【题型】解答题　【知识点】解析几何　【难度】easy
已知抛物线 $\Gamma: y^2 = 8x$ 的焦点为 $F$，半径为 1 的圆 $M$ 的圆心位于 $x$ 轴的正半轴上，过圆心 $M$ 的动直线 $l$ 与抛物线交于 $A$、$B$ 两点，如图所示。

\noindent （1）若圆 $M$ 经过抛物线 $\Gamma$ 的焦点 $F$，且圆心位于焦点的右侧，求圆 $M$ 的方程；
\noindent （2）是否存在定点 $M$，使得 $\frac{1}{|MA|} + \frac{1}{|MB|}$ 为定值，若存在，试求出该定点 $M$ 的坐标，若不存在，则说明理由。
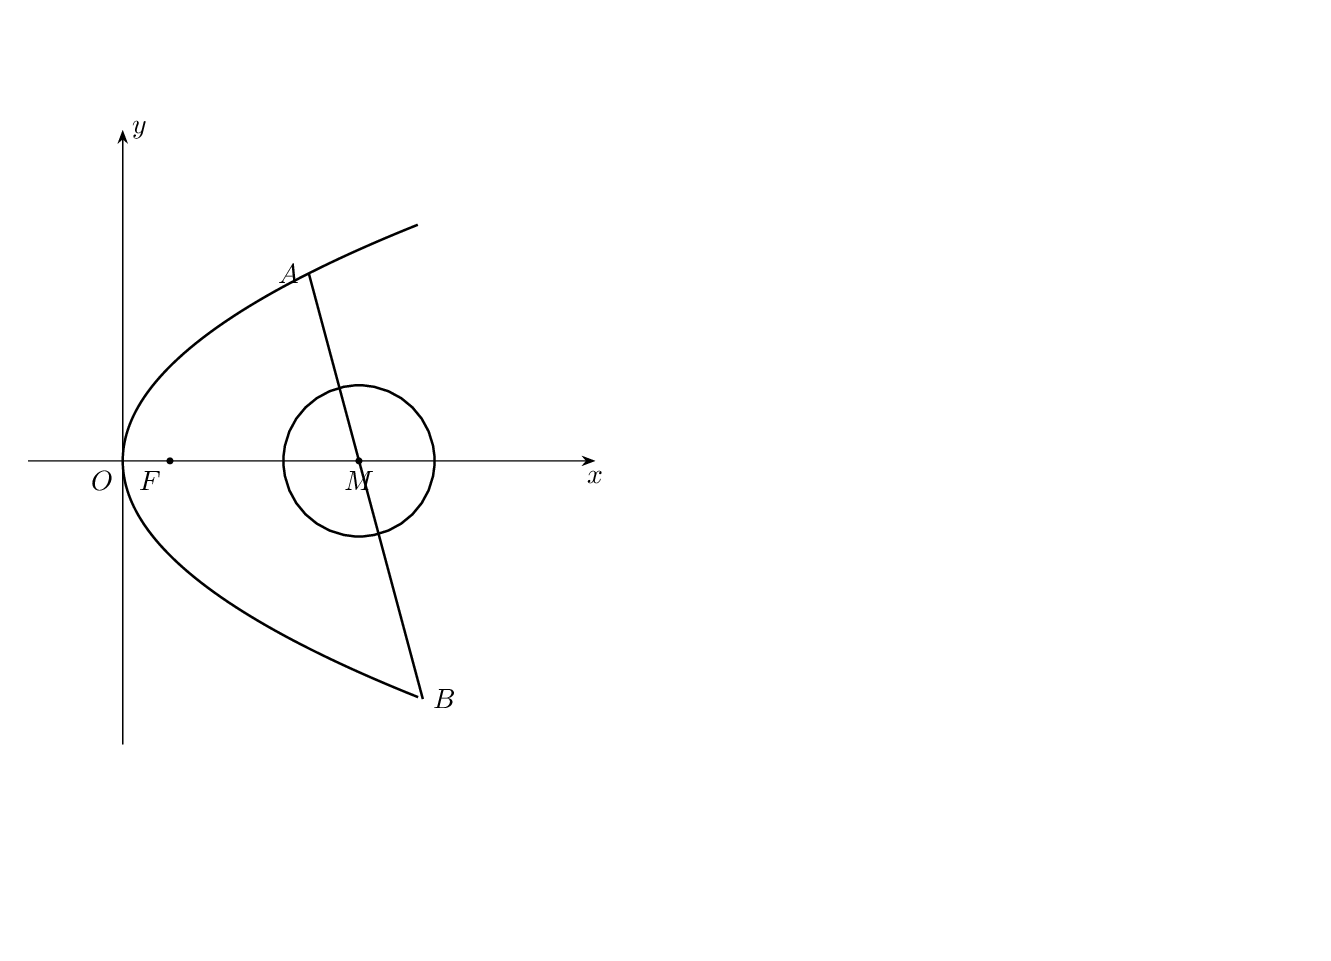
【解答】
\noindent 【详解】解：（1）抛物线 $\Gamma$ 的焦点为 $F(2,0)$，则圆心 $M$ 为 $(3,0)$，\\
故圆 $M$ 的方程为 $(x-3)^2 + y^2 = 1$。
\vspace{0.5em}
\noindent （2）假设存在定点 $M(m,0)\ (m>0)$ 满足题意，设直线 $l: x - m = ty$，\\
联立
\[
\begin{cases}
y^2 = 8x \\
x - m = ty
\end{cases}
\]
消去 $x$，得 $y^2 - 8ty - 8m = 0$，
\vspace{0.5em}
设 $A(x_1,y_1)$、$B(x_2,y_2)$，则
\[
\begin{cases}
y_1 + y_2 = 8t \\
y_1 y_2 = -8m
\end{cases}
\]
\vspace{0.5em}
\[
\begin{aligned}
\frac{1}{|MA|} + \frac{1}{|MB|} &= \frac{1}{\sqrt{(x_1 - m)^2 + y_1^2}} + \frac{1}{\sqrt{(x_2 - m)^2 + y_2^2}} = \frac{1}{\sqrt{t^2 + 1}\,|y_1|} + \frac{1}{\sqrt{t^2 + 1}\,|y_2|} \\
&= \frac{|y_1| + |y_2|}{\sqrt{t^2 + 1}\,|y_1 y_2|} = \frac{|y_1 - y_2|}{\sqrt{t^2 + 1}\,|y_1 y_2|} = \frac{\sqrt{(y_1 + y_2)^2 - 4y_1 y_2}}{\sqrt{t^2 + 1}\,|y_1 y_2|} = \frac{\sqrt{64t^2 + 32m}}{\sqrt{t^2 + 1} \cdot 8m}
\end{aligned}
\]
\vspace{0.5em}
当且仅当 $64 = 32m$，即 $m = 2$ 时，$\frac{1}{|MA|} + \frac{1}{|MB|} = \frac{1}{2}$ 为定值，\\
故存在 $M(2,0)$，使得 $\frac{1}{|MA|} + \frac{1}{|MB|}$ 为定值。